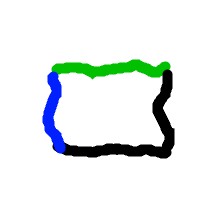
Shape: rectangle